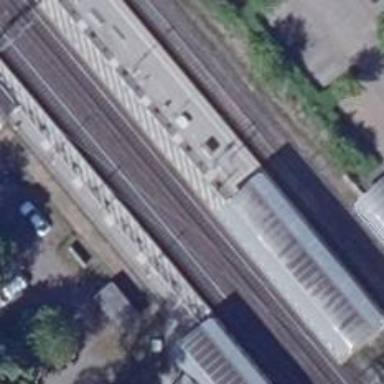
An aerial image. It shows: Platform edge at railway station.